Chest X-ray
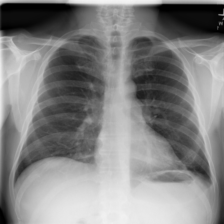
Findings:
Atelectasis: positive
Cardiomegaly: negative
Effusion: negative
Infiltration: positive
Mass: negative
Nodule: negative
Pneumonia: negative
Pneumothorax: negative
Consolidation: negative
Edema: negative
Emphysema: negative
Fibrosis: negative
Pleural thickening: negative
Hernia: negative